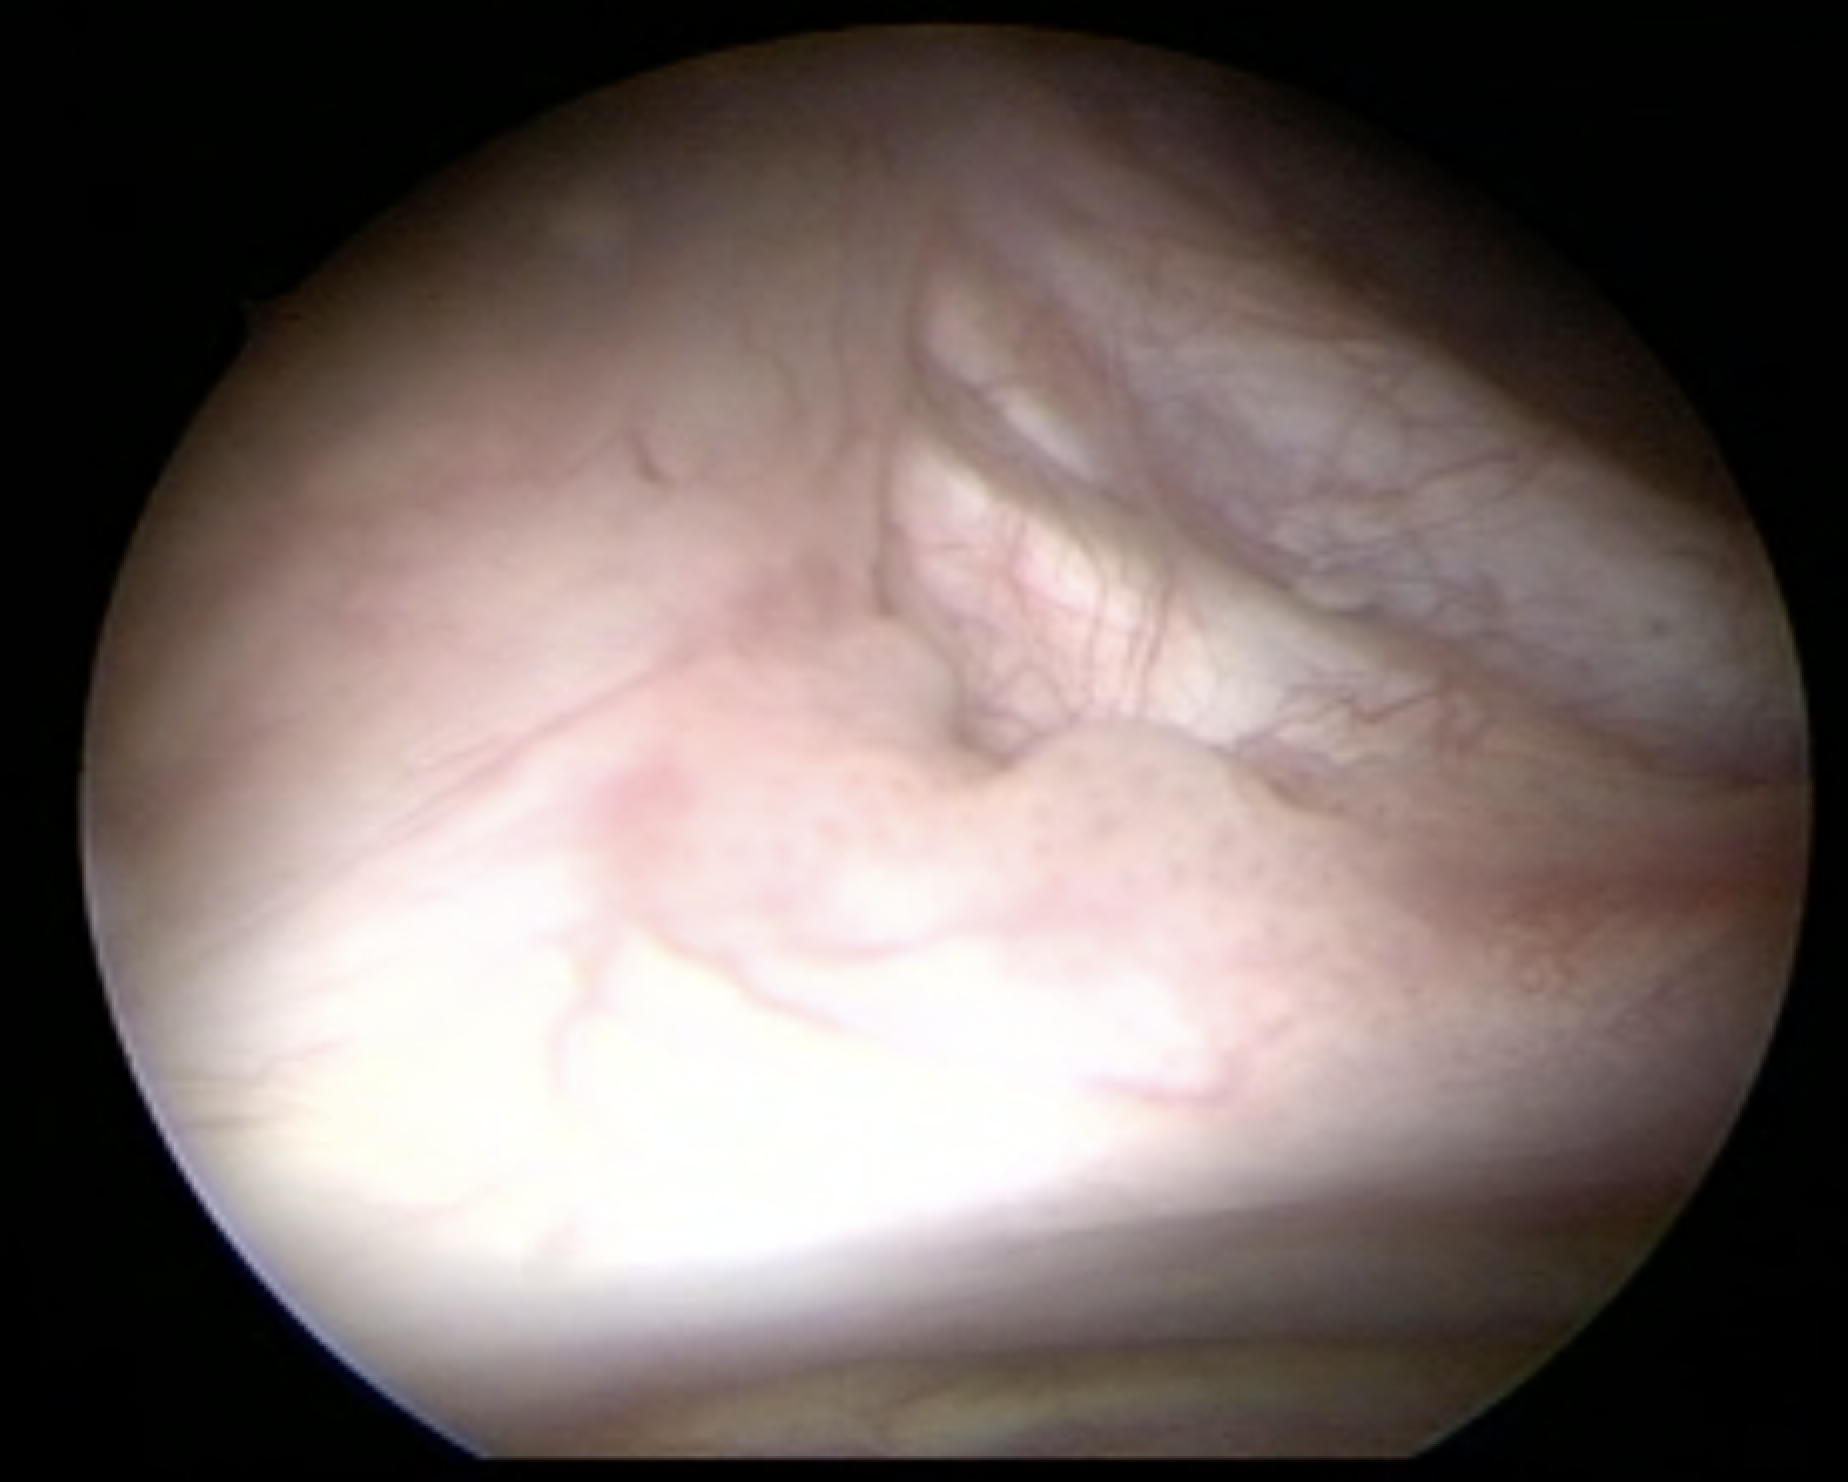
Modality: WLC
Class: Malignant
Subclass: HighGradePapillary
Lesion: Multifocal
Multifocal: 2 to 7
Stage: Ta
Morphology: Papillary
Bladder cancer association: Yes